Interaction volume radius: 5 \u00c5
Interaction volume height: 30 \u00c5
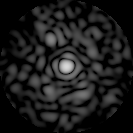
Disorder parameter: 0.8355